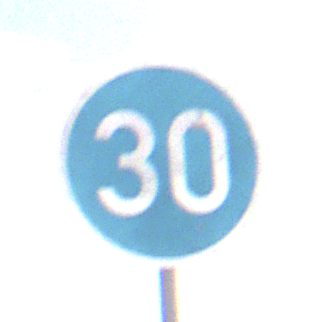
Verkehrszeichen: VorgeschriebeneMindestgeschwindigkeit
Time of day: Midday
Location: Outdoor (Nature)
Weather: PartlyCloudy
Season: NotSpecified
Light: Natural